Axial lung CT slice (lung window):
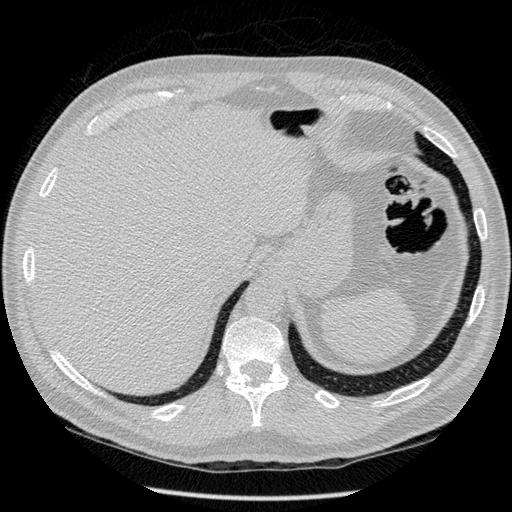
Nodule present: no